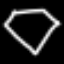
Label: diamond